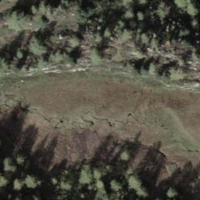
EUNIS habitat code: 44
Species observed at this site:
Fringilla coelebs